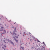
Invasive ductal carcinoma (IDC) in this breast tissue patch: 0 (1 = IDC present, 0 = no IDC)